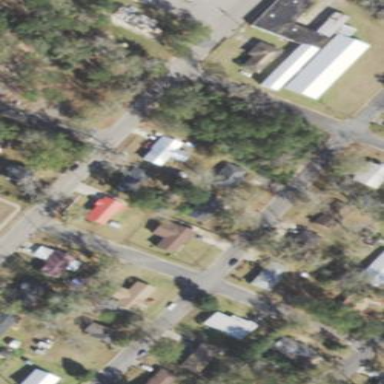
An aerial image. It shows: This residential area consists of single-family homes.